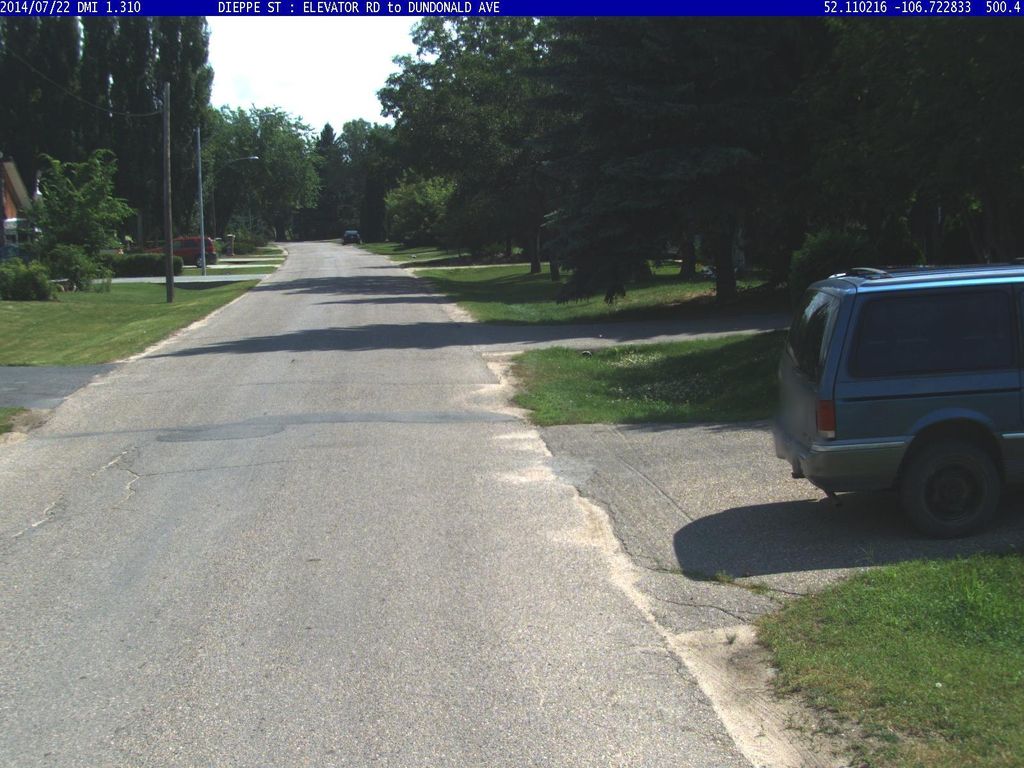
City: saskatoon